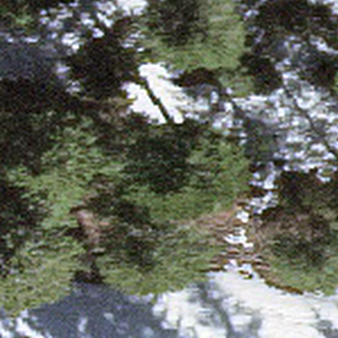
Label: other